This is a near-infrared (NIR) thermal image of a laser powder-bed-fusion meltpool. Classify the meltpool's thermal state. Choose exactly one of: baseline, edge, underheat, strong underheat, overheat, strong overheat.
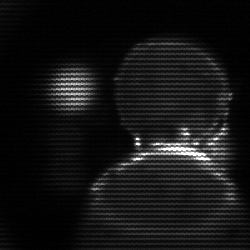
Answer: edge